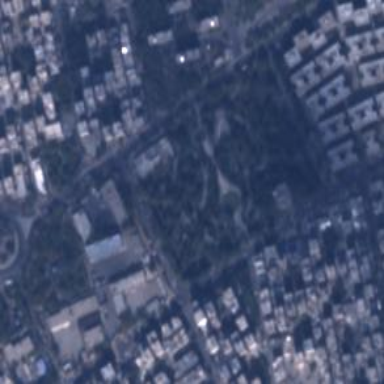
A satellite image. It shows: Park.